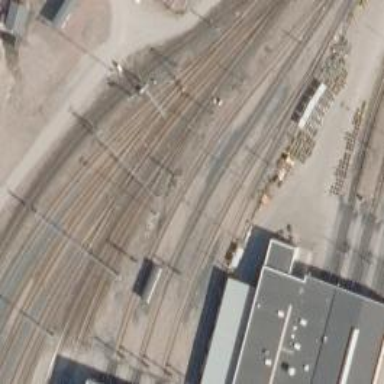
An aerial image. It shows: Railway signal.